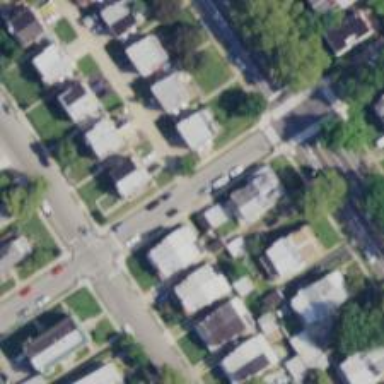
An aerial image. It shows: Alley classified as service road.